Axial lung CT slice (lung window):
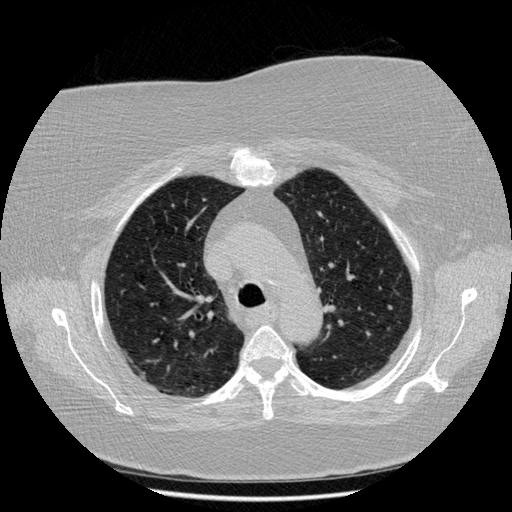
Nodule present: no